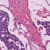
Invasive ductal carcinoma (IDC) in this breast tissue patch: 1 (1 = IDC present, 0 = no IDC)